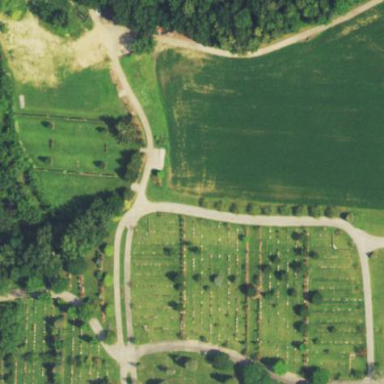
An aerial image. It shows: Cemetery.